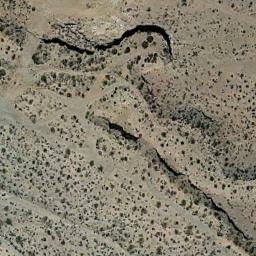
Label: chaparral